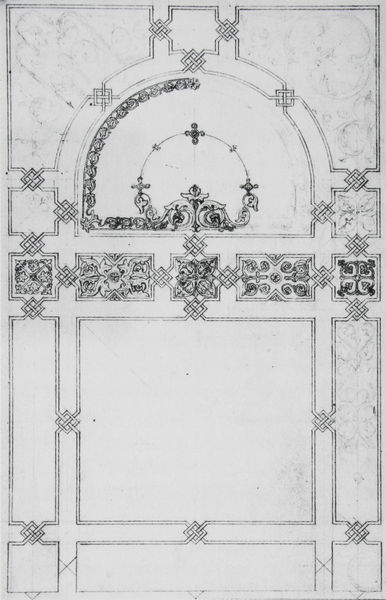
Titel: Wanddekoration eines unidentifizierbaren Gebäudes
Künstler: Friedrich von Gärtner
Standort: München
Institution: Architekturmuseum der Technischen Universität
Schlagwörter: blätter, gemälde, schatten, weiß, blume, blumen, fenster, grau, schwarz, skizze, tür, zeichnung, muster, ornament, wand, rahmen, stein, feld, felder, kirche, boden, decke, blatt, kreis, rund, ranken, rahmung, bogen, leer, giebel, grafik, graphik, linien, türe, rundbogen, dekoration, dekor, floral, gerade, ornamente, verzierung, türrahmen, balken, durchgang, striche, tor, segment, nische, buch, kloster, kreuz, orientalisch, rechteck, dom, linie, druck, schwarz weiß, stich, kreise, bleistift, mosaik, entwurf, unvollendet, altar, ranke, halbkreis, fries, geometrisch, rauten, kreuze, voluten, sturz, plan, ornamentik, geometrie, quadrat, viereck, verzierungen, symbole, fesnter, verflochten, grundriss, aufriss, tympanon, vorzeichnung, wanddekoration, gliederung, wandgliederung, absiss, einteilung, bogenfeld, maurisch, islamisch, layout, katuschen, tympanonfeld, wam, skizzeplan